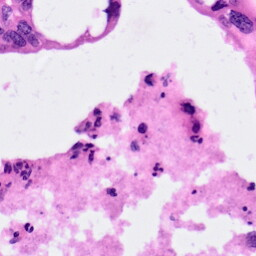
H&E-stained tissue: Pancreatic